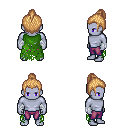
a pixel art fantasy rpg character, male body template, dark elf, purple skin, green tattered cape, magenta pants, light blonde short topknot hairstyle, white cloth bandages, four views (front, back, left, right), 2x2 character sprite sheet, small pixel art, hard edges, no anti-aliasing